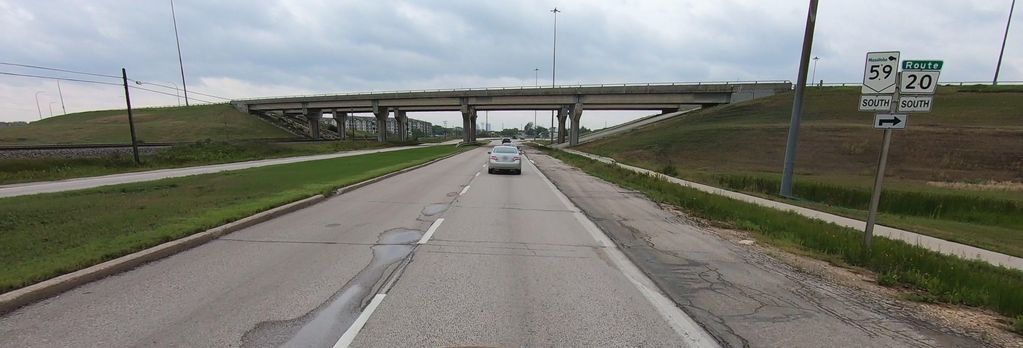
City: winnipeg